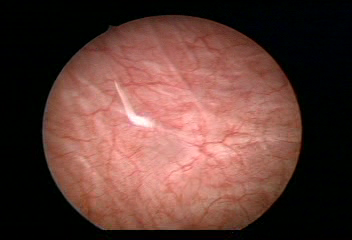
Modality: WLC
Class: Normal mucosa
Bladder cancer association: No